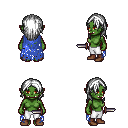
a pixel art fantasy rpg character, female body template, orc, green skin, blue tattered cape, white pants, white long hairstyle, brown shoes, dagger, four views (front, back, left, right), 2x2 character sprite sheet, small pixel art, hard edges, no anti-aliasing